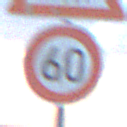
Verkehrszeichen: Geschwindigkeit60
Zusatzzeichen oben: ReiterRechts
Umgebung: Outdoor, Nature
Tageszeit: SunriseSunset
Wetter: PartlyCloudy
Licht: Natural
Jahreszeit: NotSpecified
Kontrast: LowContrast